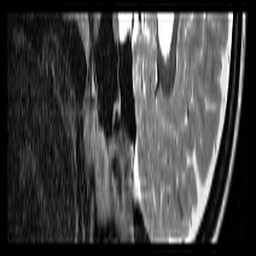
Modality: T2w
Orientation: sagittal
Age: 29
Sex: female
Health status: ill
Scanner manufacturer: siemens
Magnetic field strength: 3 T
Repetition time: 7 s
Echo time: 0.085 s